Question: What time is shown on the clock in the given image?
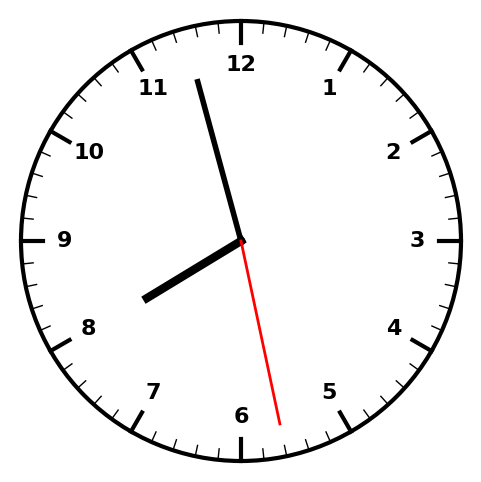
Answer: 07:57:28